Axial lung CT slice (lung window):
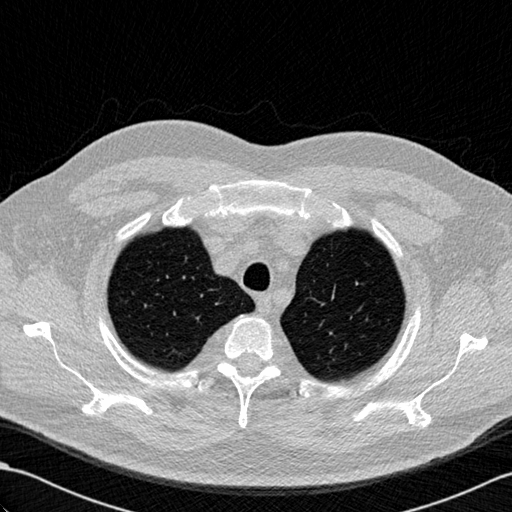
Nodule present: no